Question: How can i create exact view like as below image? Image which are used for next and previous here are imagebuttons?please give me idea for this.

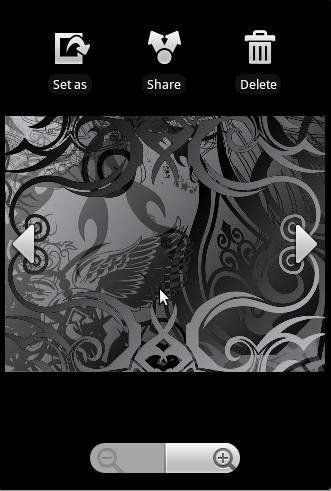
Answer: You can simply use a 'ViewFlipper' to display your image and similarly as you click on the left or right button you can change the image correspondingly.
To begin with 'ViewFlipper' you can use these below links,
<URL>
<URL>
Or you can go for 'ImageSwitcher'. And sample tutorials are given here,
<URL>
<URL>